Question: I was believing that setting a seed always gives the same result. But I got different result each times.How to set the seed so that we get the same result each time?
Here is the MWE:
'''
import numpy as np
import pandas as pd
random_state = 100
np.random.state = random_state
np.random.seed = random_state
mu, sigma = 0, 0.25
eps = np.random.normal(mu,sigma,size=100)
print(eps[0])
'''
I get different result each times.
## Update:
I can not use np.random.seed(xxx)

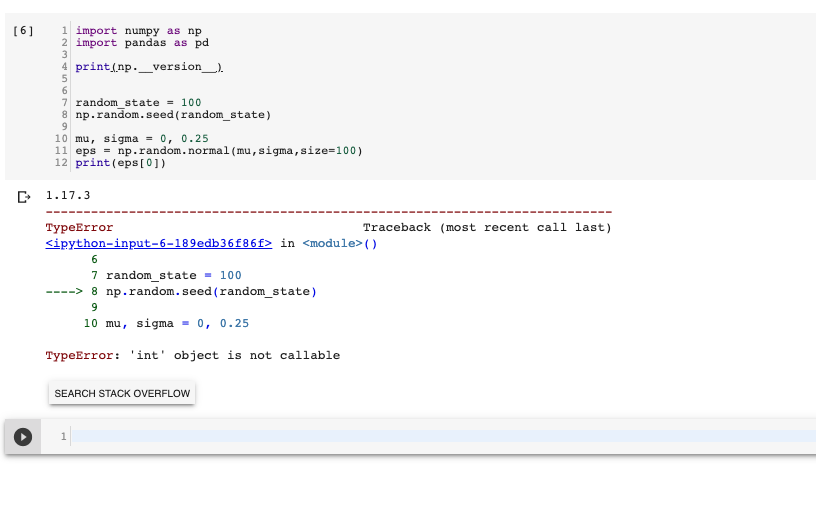
Answer: 'np.random.seed' is a , which you need to call, assign to it. E.g.:
'''
np.random.seed(42)
'''